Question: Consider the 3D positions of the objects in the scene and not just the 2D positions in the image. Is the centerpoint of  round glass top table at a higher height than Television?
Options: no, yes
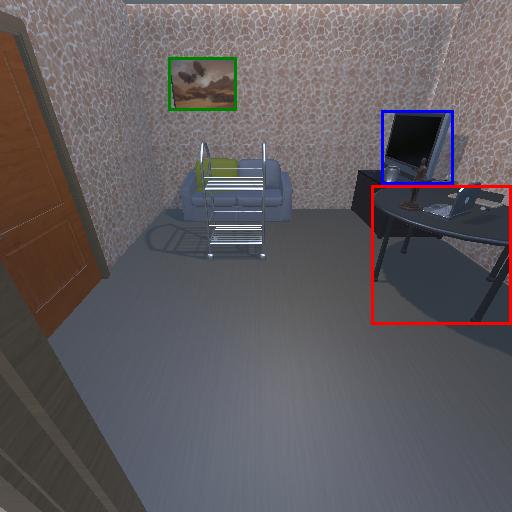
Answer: no